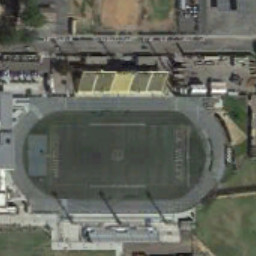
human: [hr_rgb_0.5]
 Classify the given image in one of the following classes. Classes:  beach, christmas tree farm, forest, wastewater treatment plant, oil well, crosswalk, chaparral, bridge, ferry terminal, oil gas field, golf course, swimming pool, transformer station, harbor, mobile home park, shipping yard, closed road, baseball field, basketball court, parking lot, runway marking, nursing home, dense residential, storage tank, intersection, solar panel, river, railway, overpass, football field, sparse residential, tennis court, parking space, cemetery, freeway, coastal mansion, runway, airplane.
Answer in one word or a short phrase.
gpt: football field